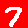
Digit: 7